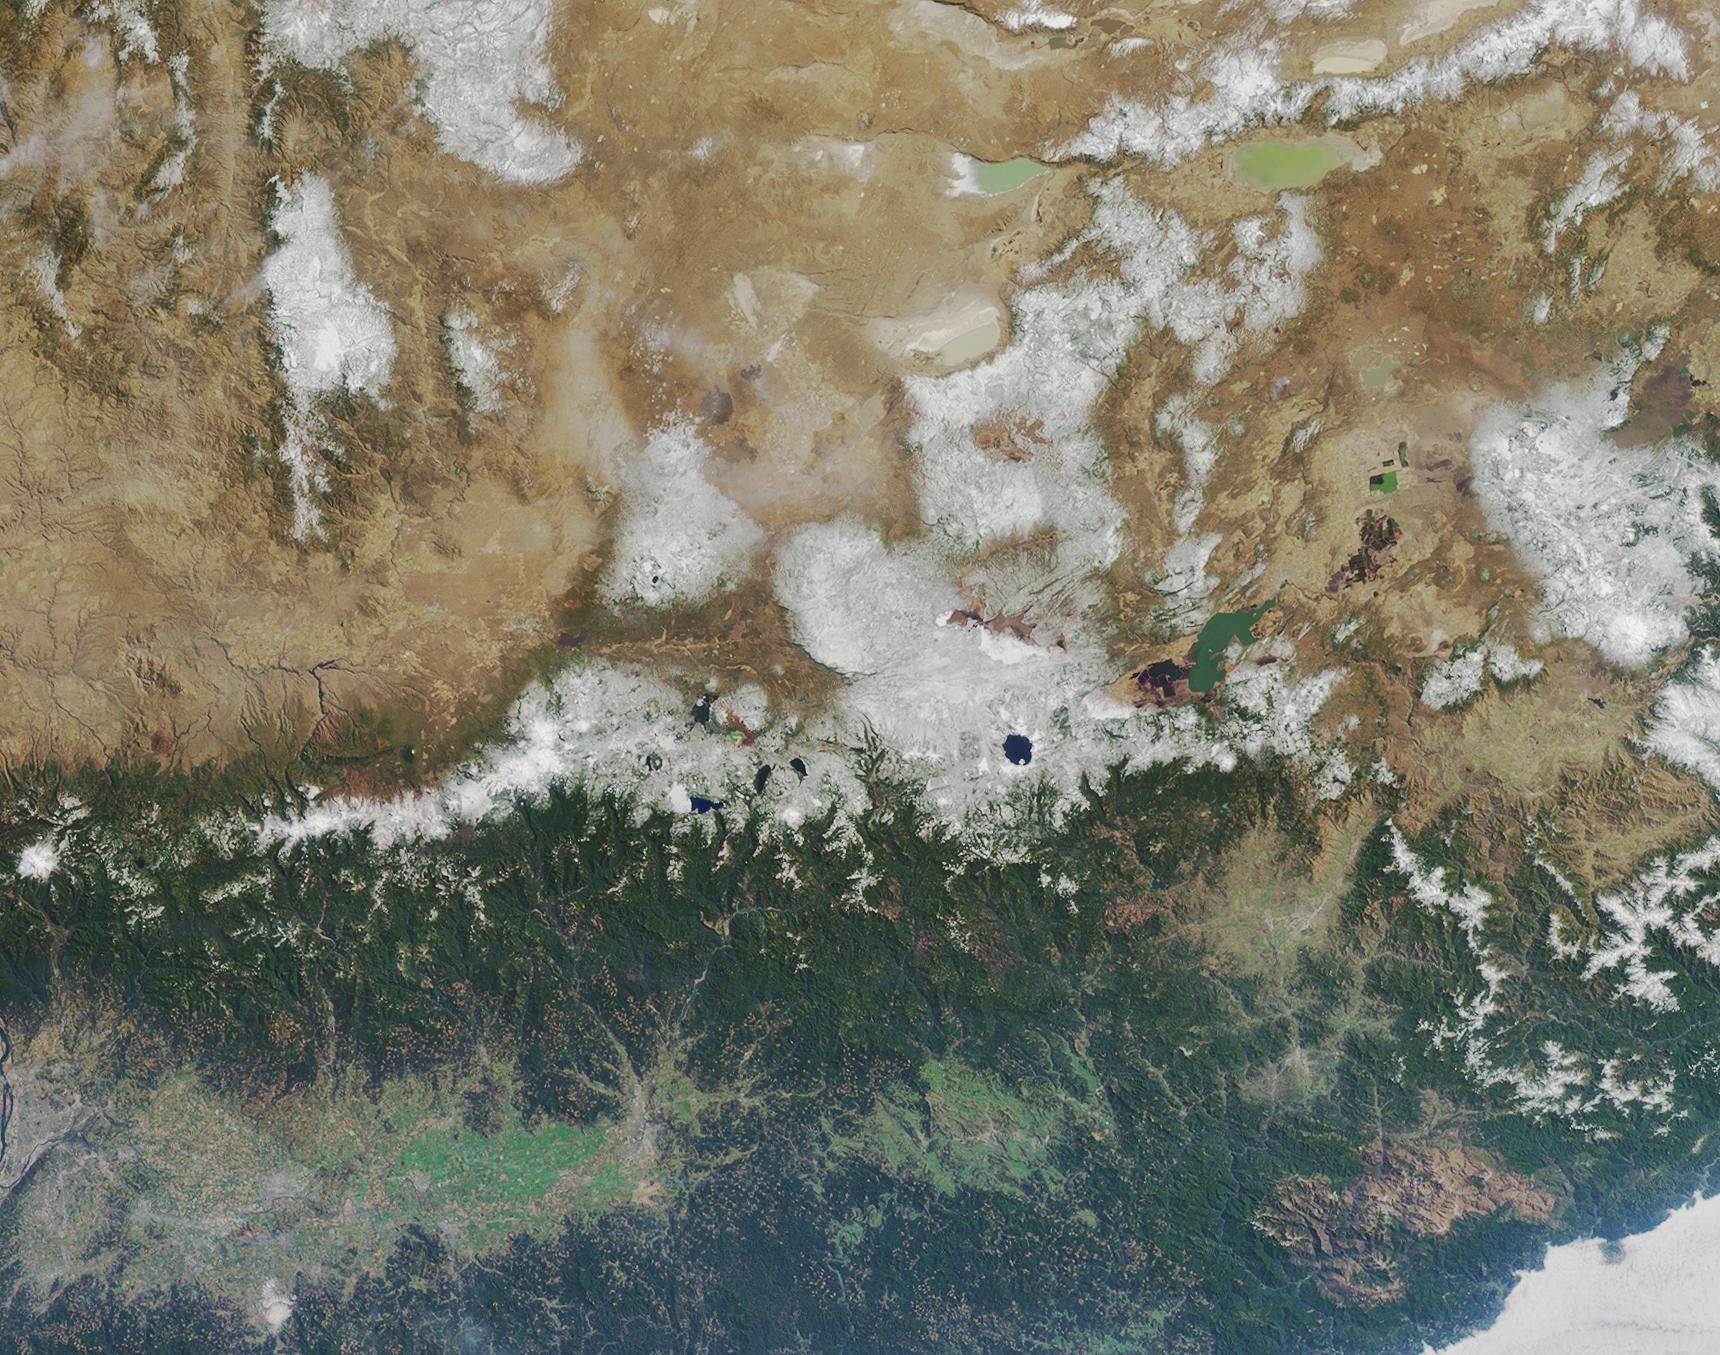
Where on Earth...? MISR Mystery Image Quiz #23: Oregon, California Earth, Terra